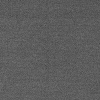
Atmospheric dust classification: dusty